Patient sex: M
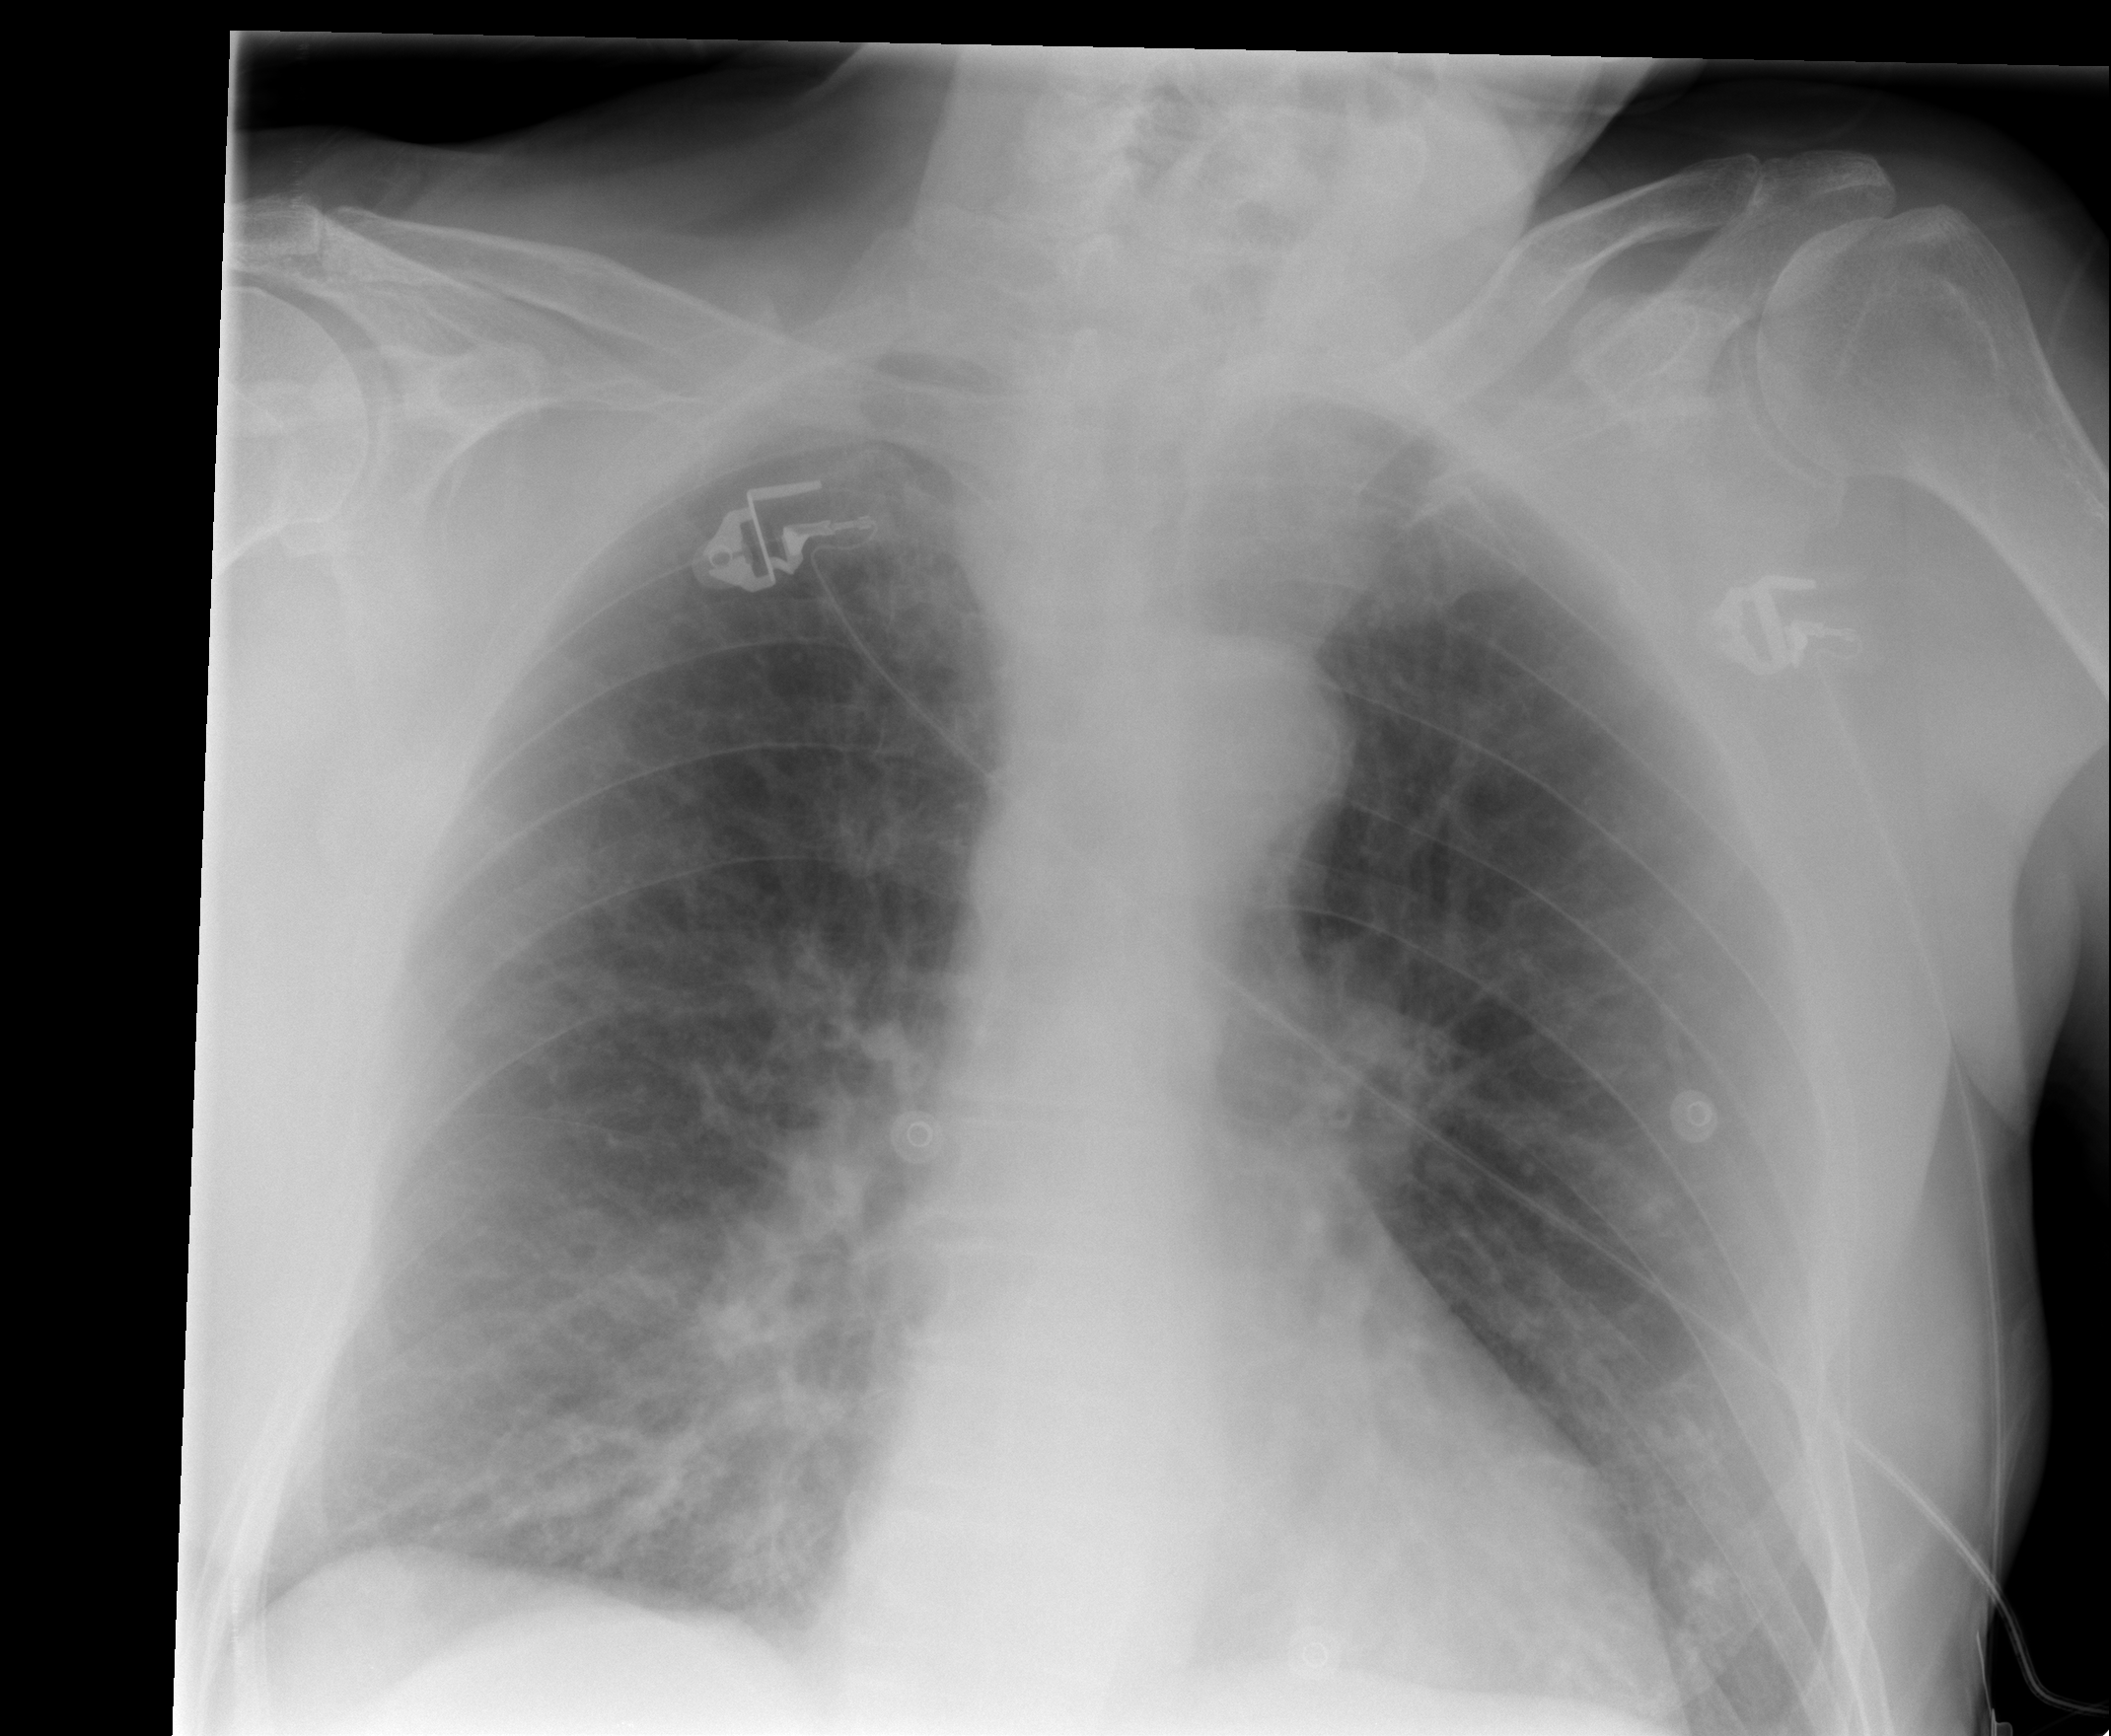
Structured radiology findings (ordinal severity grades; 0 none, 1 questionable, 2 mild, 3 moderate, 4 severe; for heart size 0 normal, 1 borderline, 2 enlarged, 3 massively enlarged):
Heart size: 1
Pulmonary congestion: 2
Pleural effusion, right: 0
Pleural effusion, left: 0
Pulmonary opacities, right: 2
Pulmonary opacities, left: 0
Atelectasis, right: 0
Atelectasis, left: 0